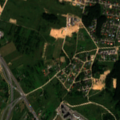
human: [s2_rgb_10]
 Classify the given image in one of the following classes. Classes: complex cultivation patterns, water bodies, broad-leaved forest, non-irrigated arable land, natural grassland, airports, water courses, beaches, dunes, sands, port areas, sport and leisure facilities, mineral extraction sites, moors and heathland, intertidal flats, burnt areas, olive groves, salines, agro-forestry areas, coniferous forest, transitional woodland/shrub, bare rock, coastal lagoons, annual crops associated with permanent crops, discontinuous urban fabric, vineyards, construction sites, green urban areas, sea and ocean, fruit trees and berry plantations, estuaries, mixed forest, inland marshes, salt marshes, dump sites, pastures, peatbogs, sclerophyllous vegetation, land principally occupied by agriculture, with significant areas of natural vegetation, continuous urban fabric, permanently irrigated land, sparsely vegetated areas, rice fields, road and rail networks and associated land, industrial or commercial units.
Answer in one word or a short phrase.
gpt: discontinuous urban fabric, road and rail networks and associated land, pastures, complex cultivation patterns, coniferous forest